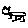
Label: cat